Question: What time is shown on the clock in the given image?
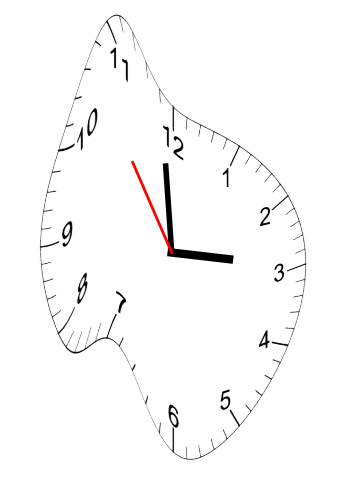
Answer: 02:58:54